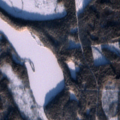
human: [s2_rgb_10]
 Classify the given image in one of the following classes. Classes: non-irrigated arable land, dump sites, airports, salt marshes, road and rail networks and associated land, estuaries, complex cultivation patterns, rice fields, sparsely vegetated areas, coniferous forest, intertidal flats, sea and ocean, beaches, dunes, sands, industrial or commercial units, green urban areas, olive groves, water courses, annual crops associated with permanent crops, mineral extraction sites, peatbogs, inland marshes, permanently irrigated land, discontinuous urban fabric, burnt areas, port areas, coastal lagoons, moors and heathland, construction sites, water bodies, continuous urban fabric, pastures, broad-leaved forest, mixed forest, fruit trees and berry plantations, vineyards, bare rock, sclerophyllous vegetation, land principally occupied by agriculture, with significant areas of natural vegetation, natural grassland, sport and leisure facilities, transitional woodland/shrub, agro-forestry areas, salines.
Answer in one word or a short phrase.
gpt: coniferous forest, mixed forest, water bodies